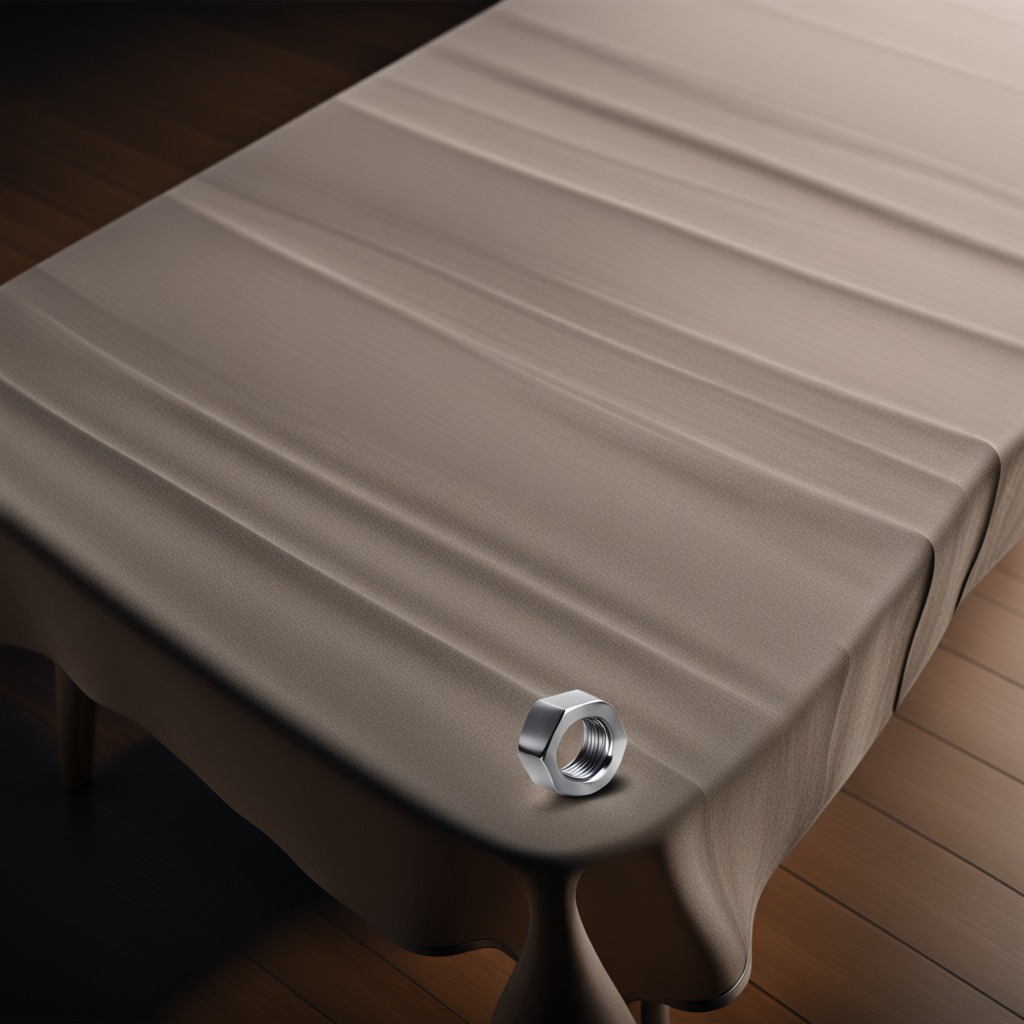
A metal nut is lying on the wooden table.